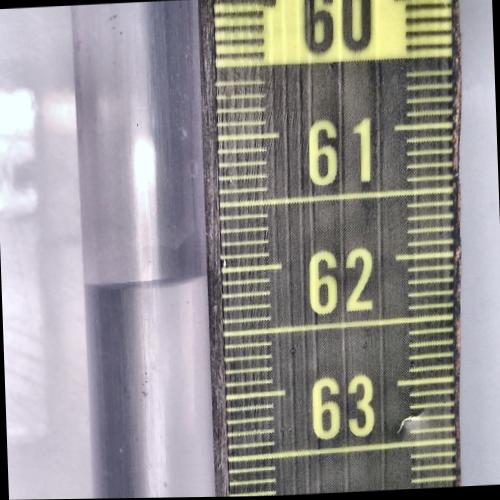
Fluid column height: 62.0 cm